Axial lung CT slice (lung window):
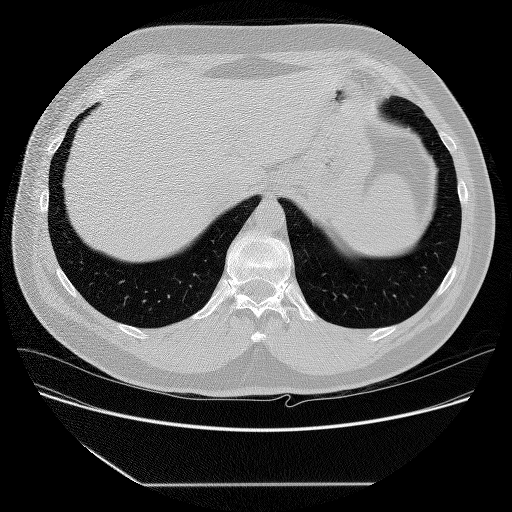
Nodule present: no